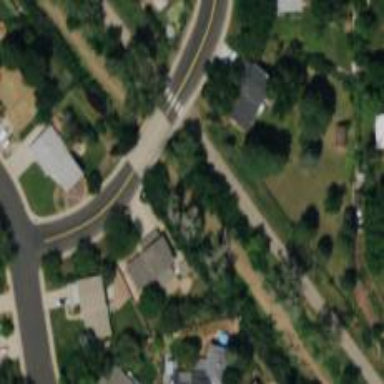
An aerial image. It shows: Residential road with bridge.